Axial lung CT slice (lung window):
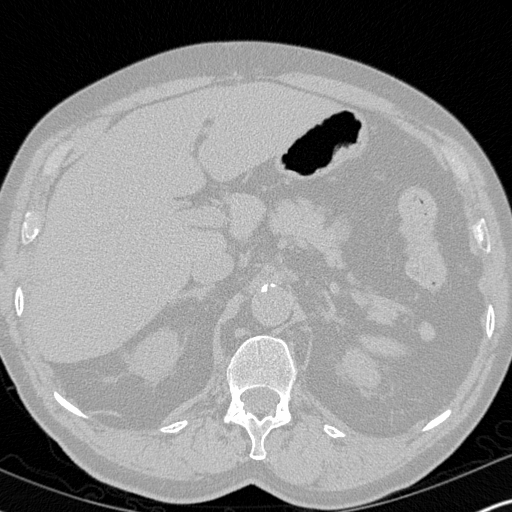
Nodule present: no